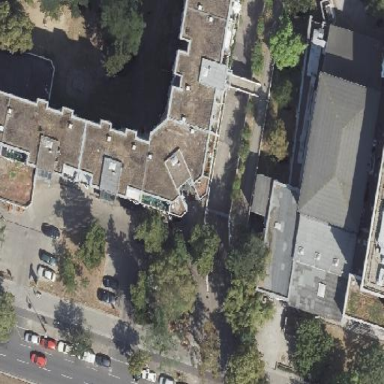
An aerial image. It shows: Building consisting of apartments.